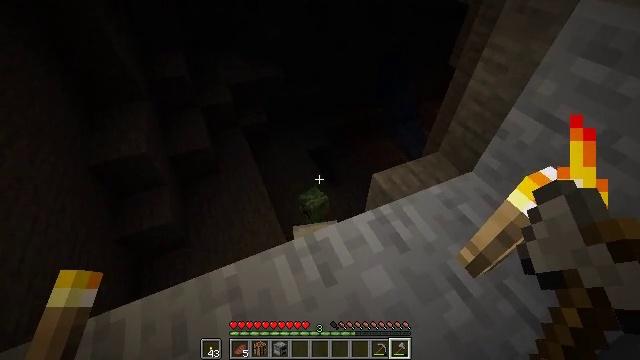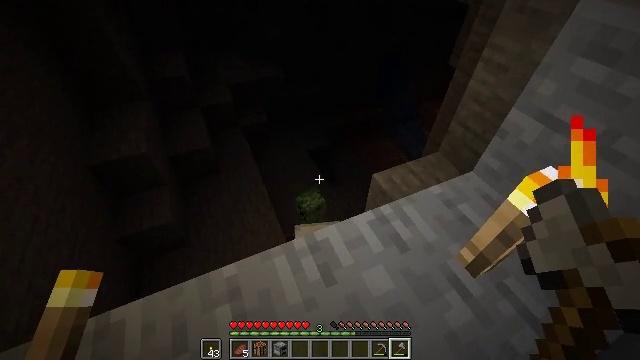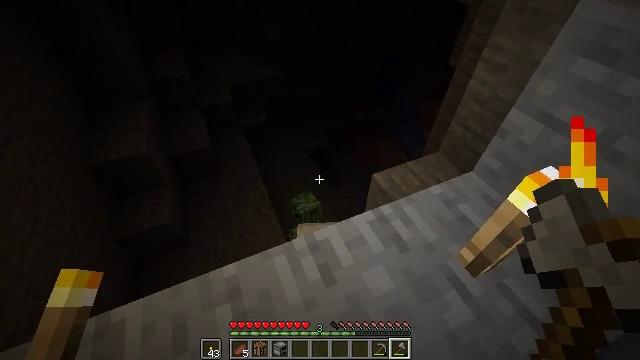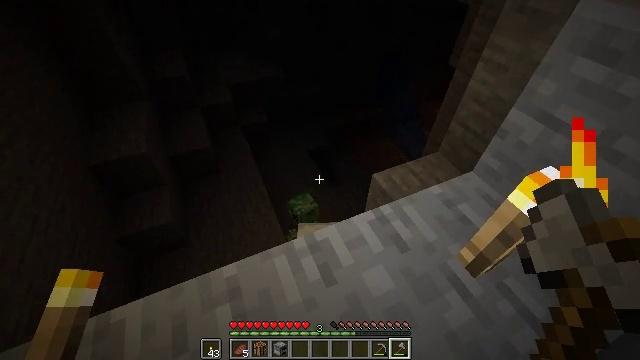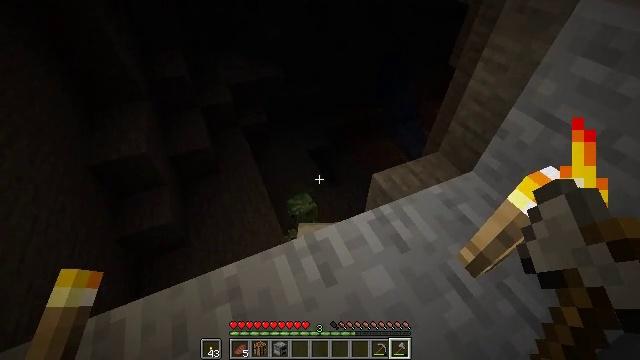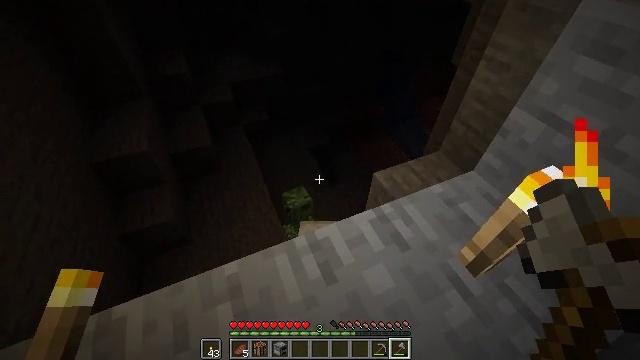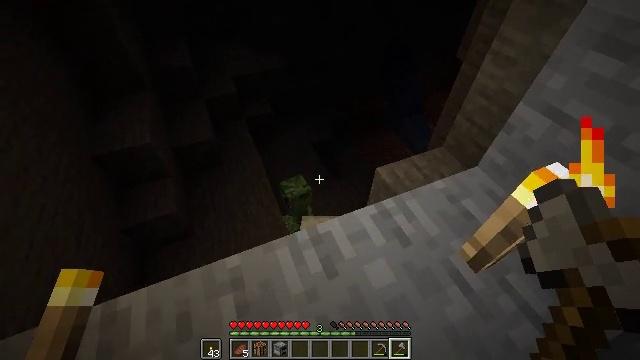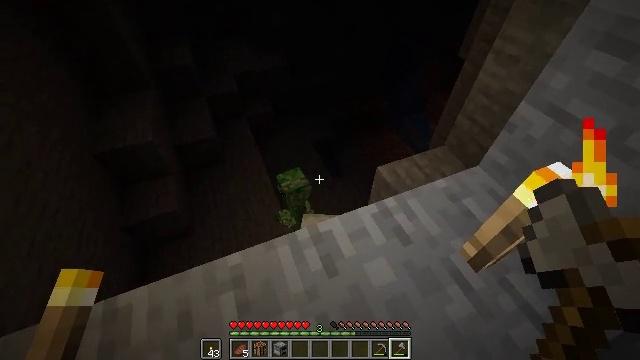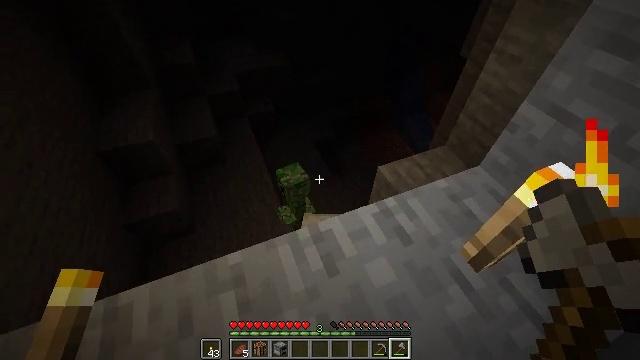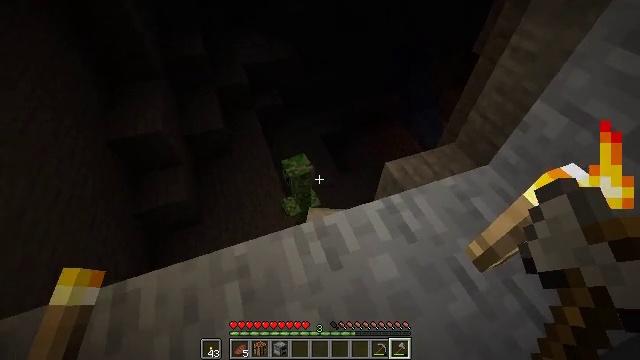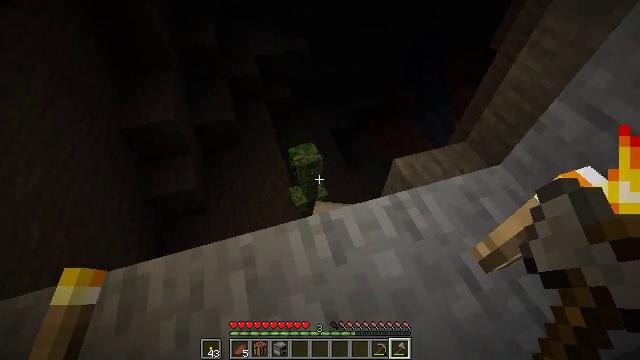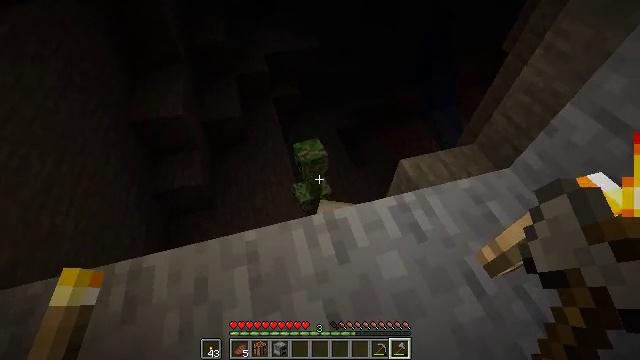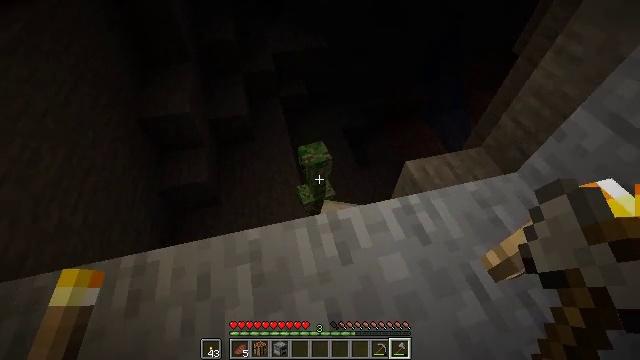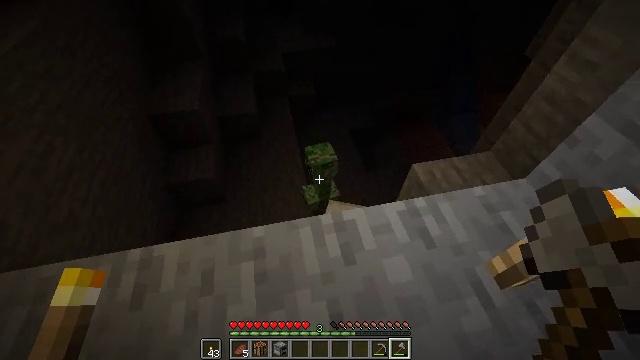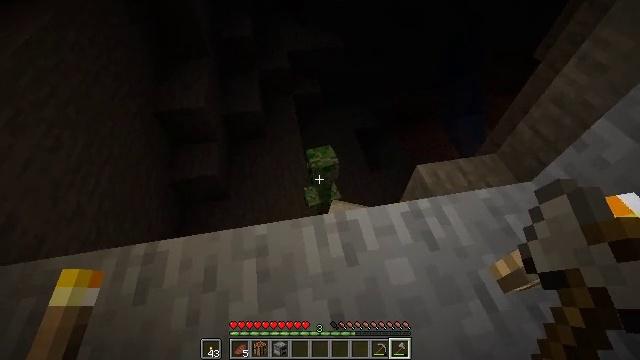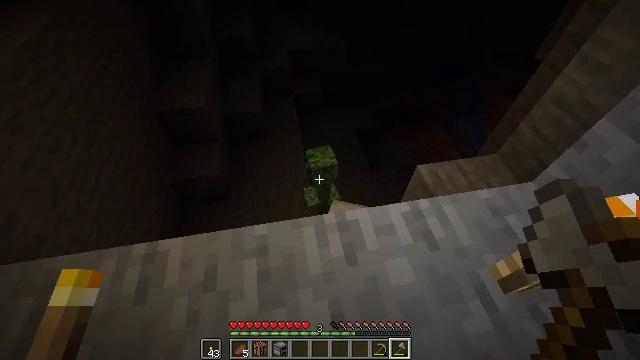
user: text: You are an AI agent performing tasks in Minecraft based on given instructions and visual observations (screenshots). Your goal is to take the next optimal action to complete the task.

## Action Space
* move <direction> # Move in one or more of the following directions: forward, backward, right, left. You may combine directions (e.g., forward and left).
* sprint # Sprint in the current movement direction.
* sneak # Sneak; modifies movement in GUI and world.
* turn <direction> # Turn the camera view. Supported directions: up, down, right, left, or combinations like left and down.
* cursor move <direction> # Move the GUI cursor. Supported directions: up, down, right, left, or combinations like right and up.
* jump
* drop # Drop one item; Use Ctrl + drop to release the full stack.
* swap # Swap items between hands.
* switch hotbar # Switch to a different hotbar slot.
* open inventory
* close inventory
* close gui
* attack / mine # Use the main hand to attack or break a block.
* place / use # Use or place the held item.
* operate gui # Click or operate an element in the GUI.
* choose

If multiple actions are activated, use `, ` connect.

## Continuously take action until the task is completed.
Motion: motion action
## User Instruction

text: Hunt the creeper.
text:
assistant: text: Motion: sneak
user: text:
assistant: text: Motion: sneak
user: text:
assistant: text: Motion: sneak
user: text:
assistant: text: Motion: sneak
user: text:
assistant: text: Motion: sneak
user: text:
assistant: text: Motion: sneak, turn down
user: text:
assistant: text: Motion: sneak
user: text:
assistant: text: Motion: sneak
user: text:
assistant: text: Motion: sneak, turn left and down
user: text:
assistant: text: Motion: sneak, turn left and down
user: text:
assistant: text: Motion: sneak, turn left
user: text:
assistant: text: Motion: sneak, turn left
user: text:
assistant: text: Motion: sneak, turn left
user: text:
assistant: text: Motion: sneak, turn left
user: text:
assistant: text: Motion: sneak
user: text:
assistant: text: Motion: sneak
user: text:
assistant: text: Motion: sneak
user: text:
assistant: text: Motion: sneak
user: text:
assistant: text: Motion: sneak
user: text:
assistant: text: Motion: sneak, turn down
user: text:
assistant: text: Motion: move forward, sneak, turn down
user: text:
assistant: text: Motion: move forward and move left, sneak, turn left and down
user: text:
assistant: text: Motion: move forward and move left, sneak
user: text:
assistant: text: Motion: move forward and move left, sneak
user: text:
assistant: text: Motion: move forward and move left, sneak
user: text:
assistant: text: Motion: move forward, sneak
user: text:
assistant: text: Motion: sneak
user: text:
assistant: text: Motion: sneak
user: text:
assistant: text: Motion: sneak
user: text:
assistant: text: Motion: sneak